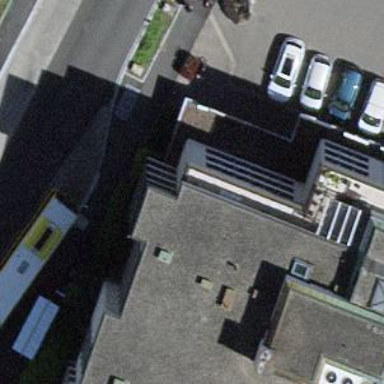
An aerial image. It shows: Bicycle parking area.